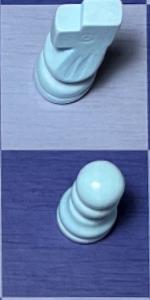
Label: Pawn_White